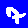
Digit: 7